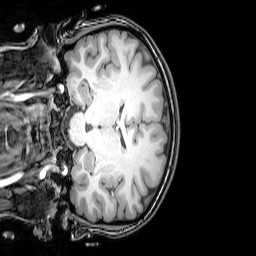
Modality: T1w
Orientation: coronal
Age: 25
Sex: female
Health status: healthy
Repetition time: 0.081 s
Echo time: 0.037 s